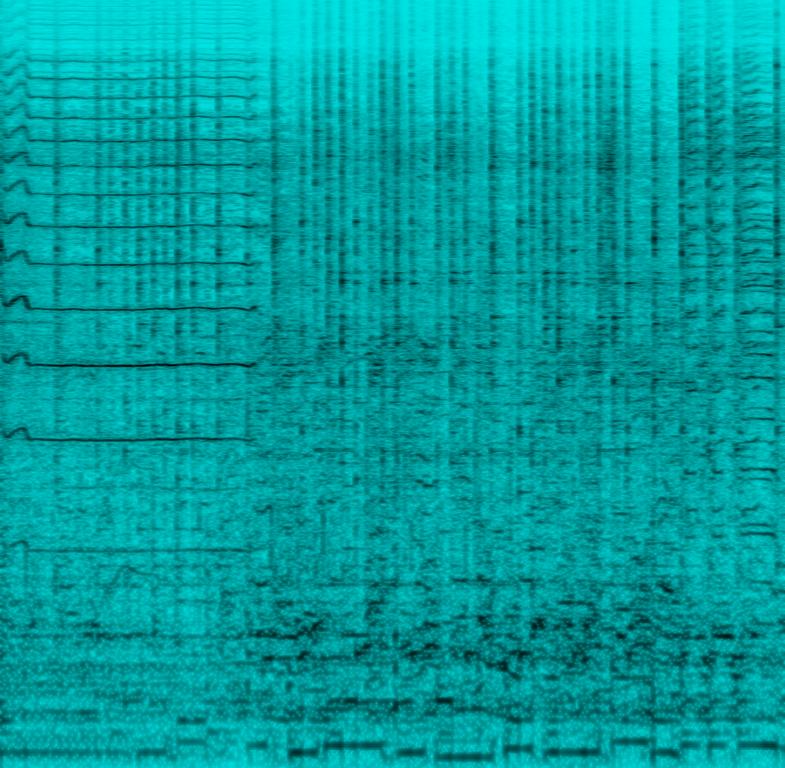
The low quality recording features a live performance of salsa music and it consists of flat male vocal talking over microphone, followed by groovy piano melody, some percussive elements, groovy bass and energetic crash cymbals. There are some loud crowd cheering noises and claps. It sounds exciting and energetic.